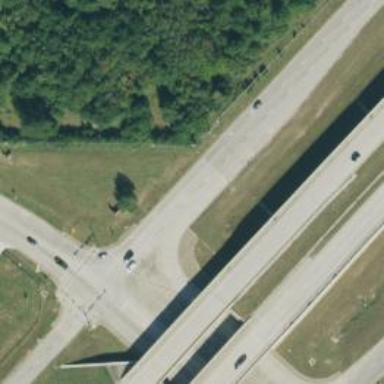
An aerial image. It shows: Secondary road with frontage road.